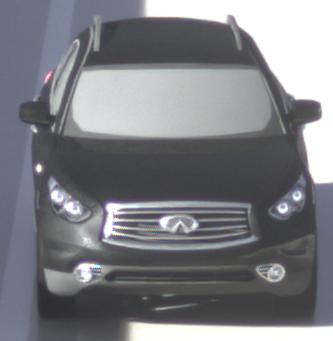
Make: Infiniti
Model: FX 37
Detailed model: FX (S51)
Model produced from: 2012/07
Model produced until: 2013/10
Doors: 5
Color: black
Road condition: wet road
Daytime: morning or afternoon
Contrast: high contrast